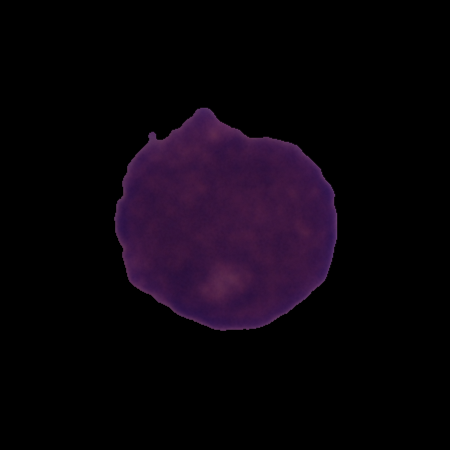
Label: cancer